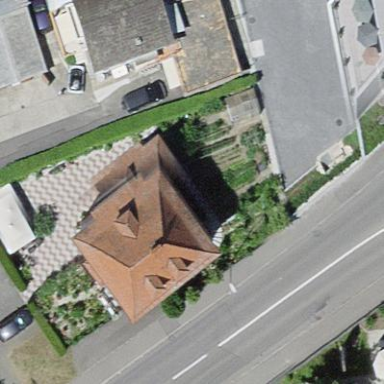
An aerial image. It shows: Building with tiled roof.